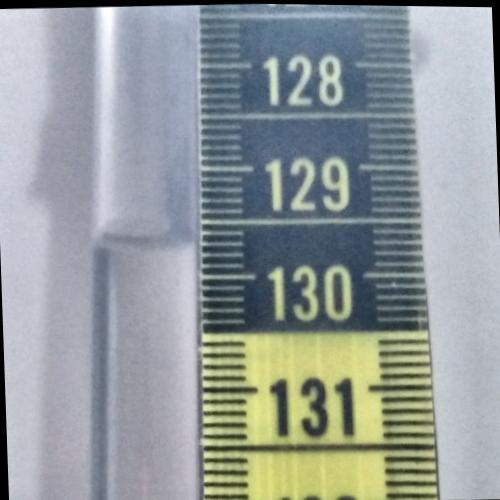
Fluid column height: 129.7 cm